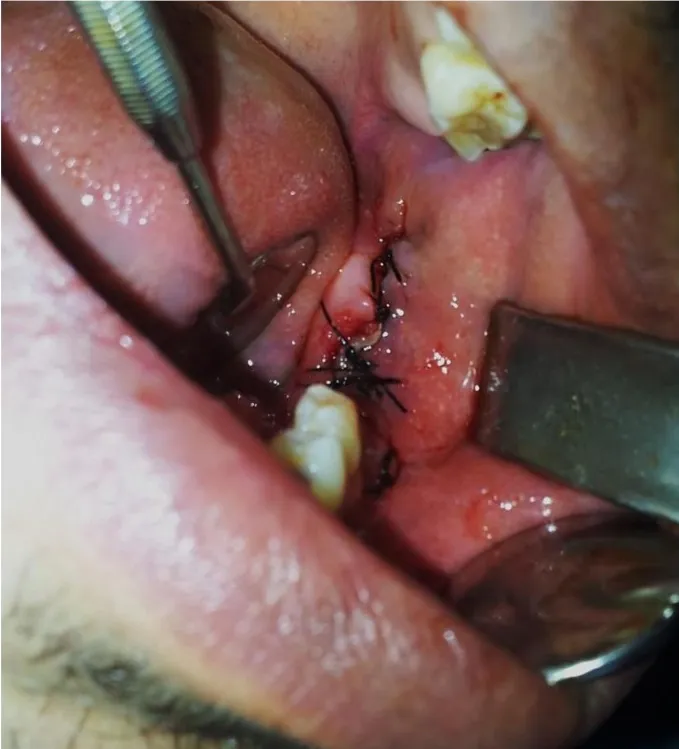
Post-operative view with sutures.
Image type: pathology (fish)